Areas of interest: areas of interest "Anhui Agricultural University Library"
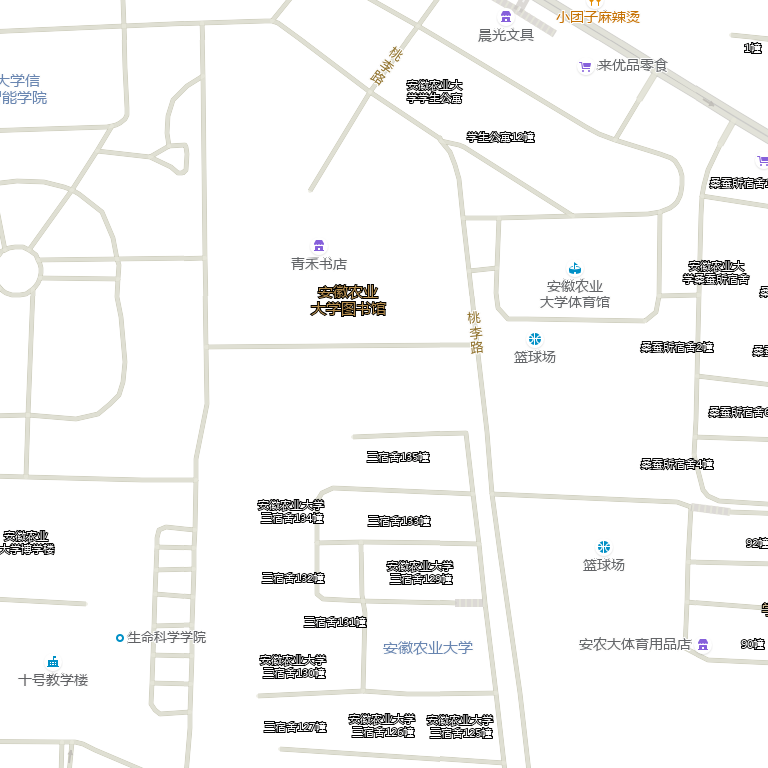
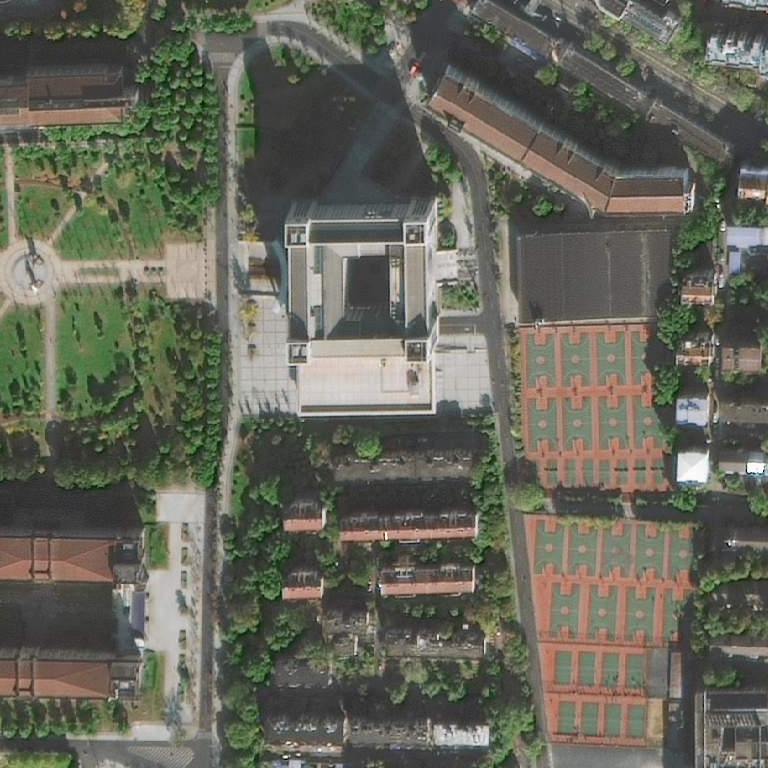